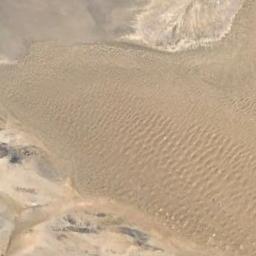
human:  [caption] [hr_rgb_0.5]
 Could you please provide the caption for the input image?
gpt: This is a yellow desert with wavy stripes beside the brown bare land .

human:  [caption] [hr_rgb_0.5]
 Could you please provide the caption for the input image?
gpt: The white desert is next to the bare land .

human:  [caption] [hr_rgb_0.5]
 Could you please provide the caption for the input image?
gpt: There are some bare rocks in this desert .

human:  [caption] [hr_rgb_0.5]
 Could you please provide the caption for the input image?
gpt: The desert has yellow sand, Some sand ripples and decayed rocks .

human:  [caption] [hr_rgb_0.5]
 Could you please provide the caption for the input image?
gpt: A yellow sandy desert with many dunes .